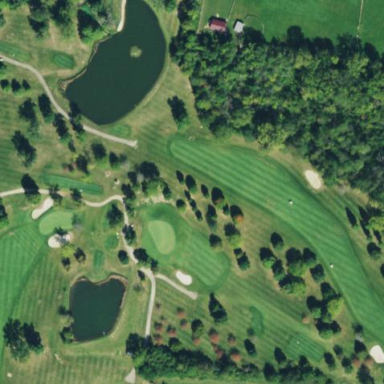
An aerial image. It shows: Grassy area designated as golf fairway.